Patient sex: M
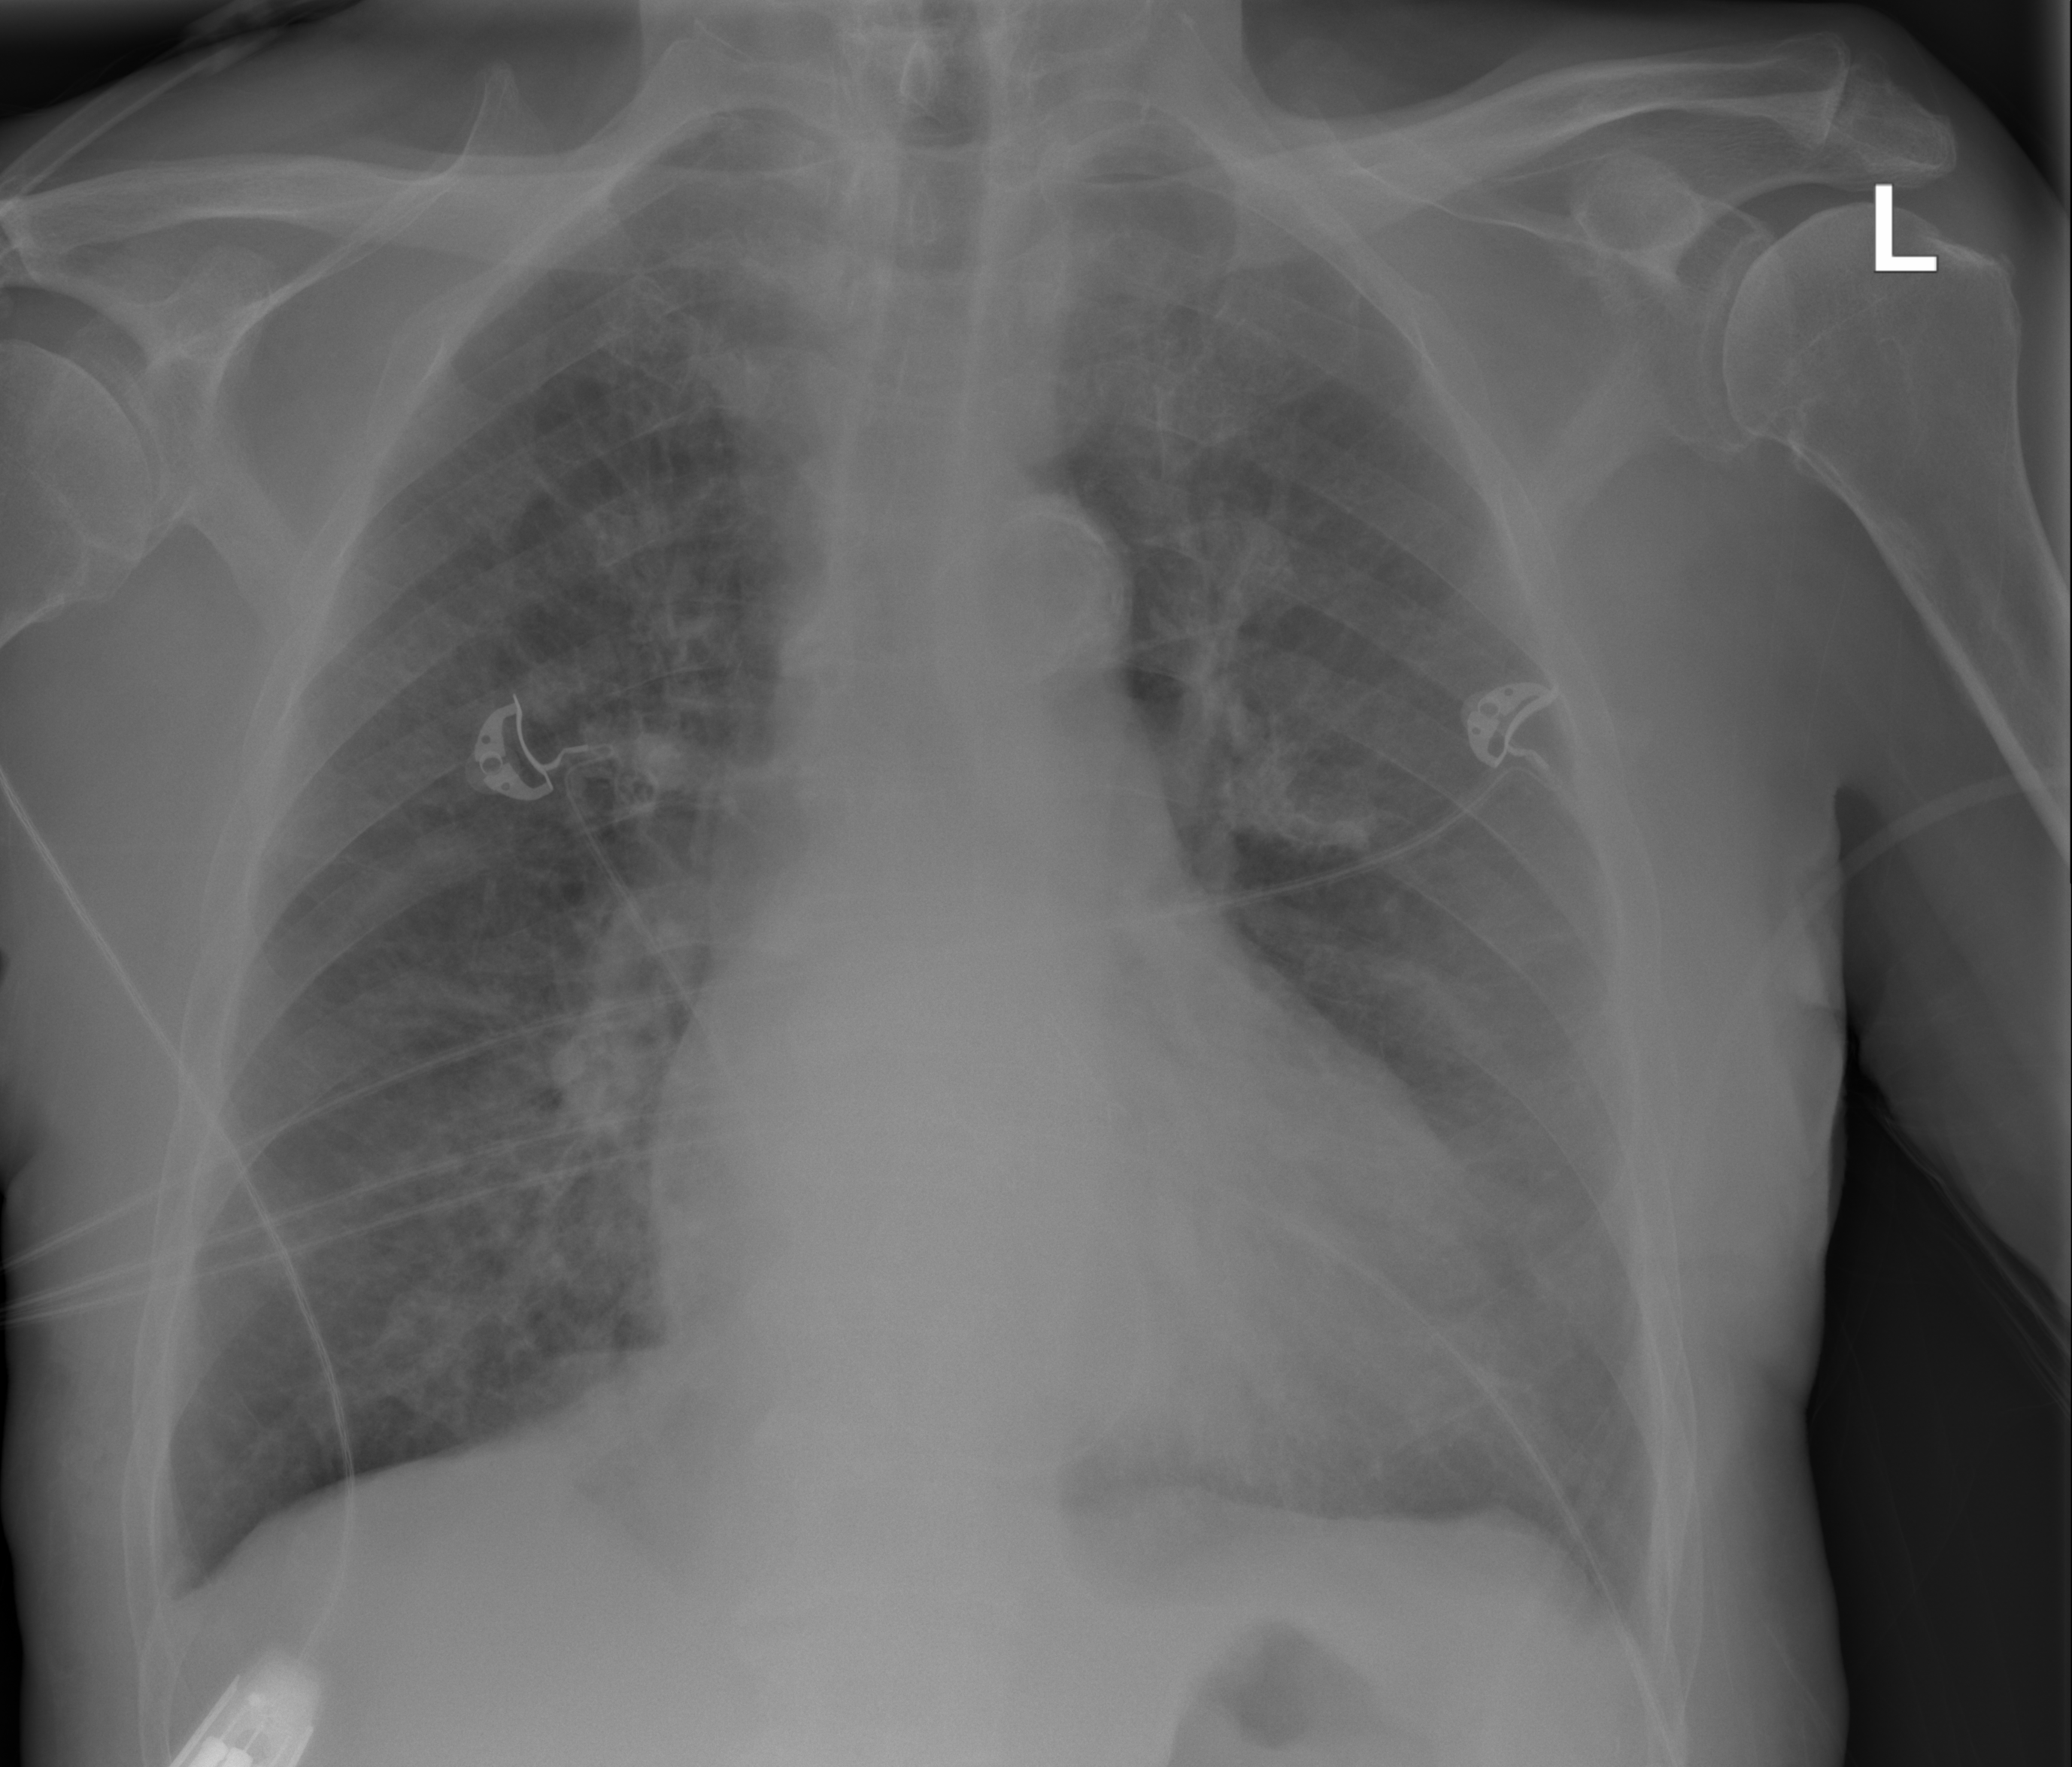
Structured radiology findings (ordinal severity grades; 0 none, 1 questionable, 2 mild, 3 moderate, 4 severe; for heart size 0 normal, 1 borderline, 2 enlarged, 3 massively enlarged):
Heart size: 2
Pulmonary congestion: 2
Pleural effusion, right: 0
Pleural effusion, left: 0
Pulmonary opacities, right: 0
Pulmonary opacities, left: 1
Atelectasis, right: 0
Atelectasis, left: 0